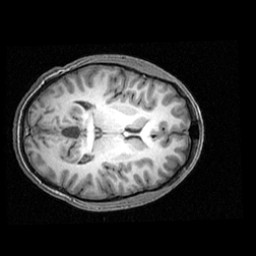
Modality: T1w
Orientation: axial
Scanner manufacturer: ge
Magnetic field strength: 3 T
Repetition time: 0.009036 s
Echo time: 0.00184 s